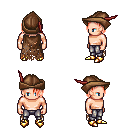
a pixel art fantasy rpg character, male body template, human, light skin, brown tattered cape, metal pants, red bangs hairstyle, leather cap, gold boots, four views (front, back, left, right), 2x2 character sprite sheet, small pixel art, hard edges, no anti-aliasing